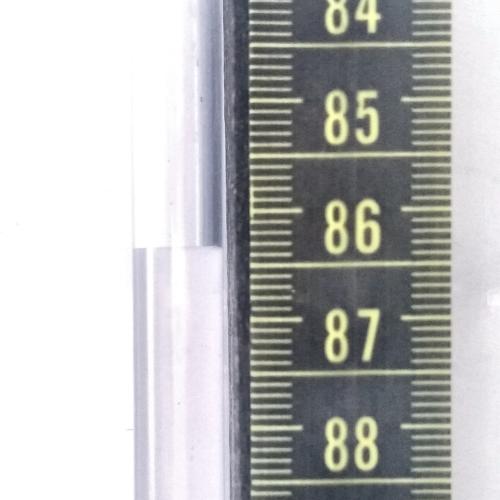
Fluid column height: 86.3 cm